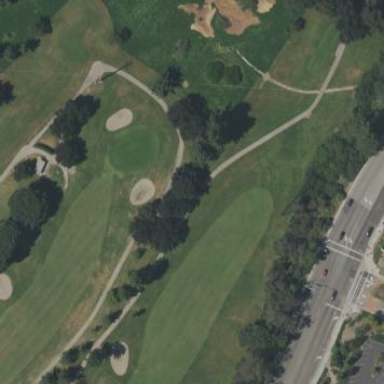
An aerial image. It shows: Grassy area designated as golf fairway.